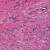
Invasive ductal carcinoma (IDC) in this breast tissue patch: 1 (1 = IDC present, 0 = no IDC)